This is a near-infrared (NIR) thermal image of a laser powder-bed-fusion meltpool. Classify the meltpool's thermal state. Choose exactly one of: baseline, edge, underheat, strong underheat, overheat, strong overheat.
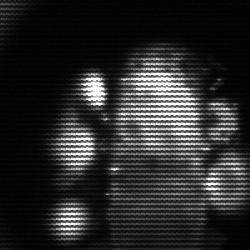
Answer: strong underheat